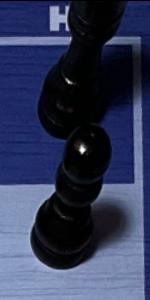
Label: Pawn_Black